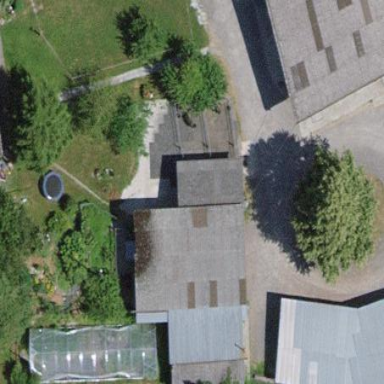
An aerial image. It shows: Shed building.